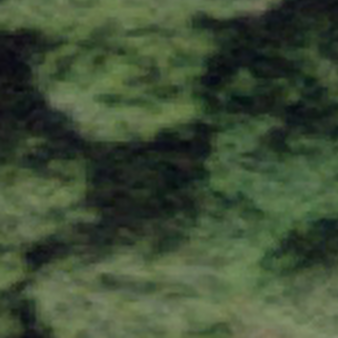
Label: other